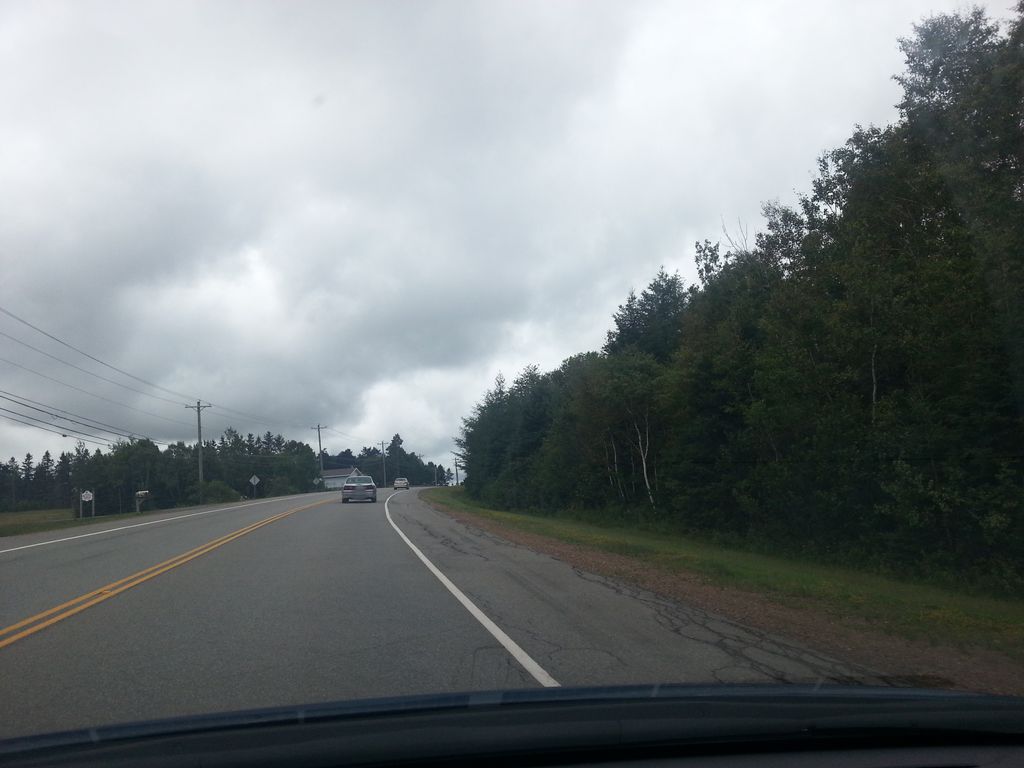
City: charlottetown